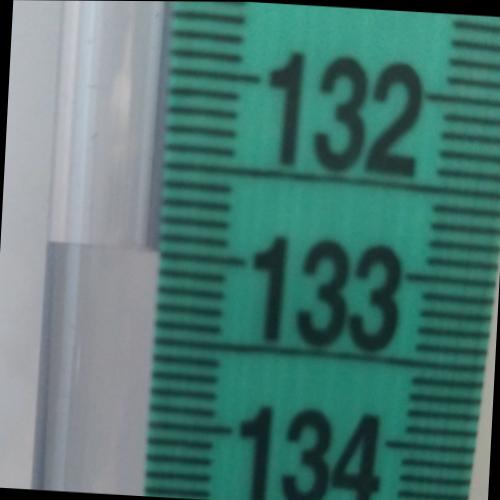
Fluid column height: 133.0 cm